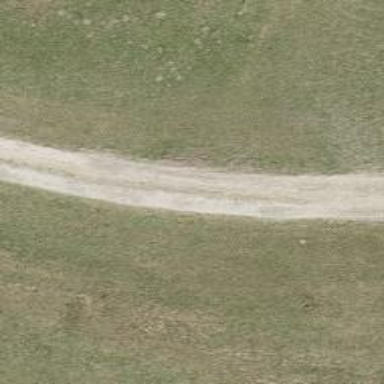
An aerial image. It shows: Track road with grade3 tracktype.